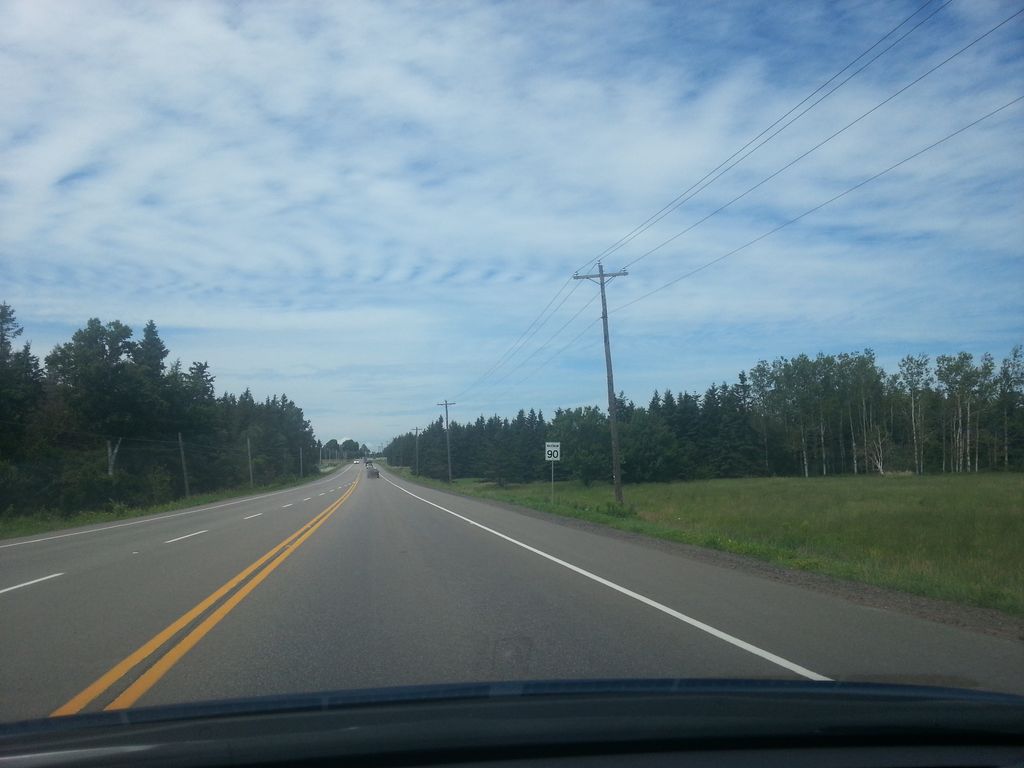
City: charlottetown